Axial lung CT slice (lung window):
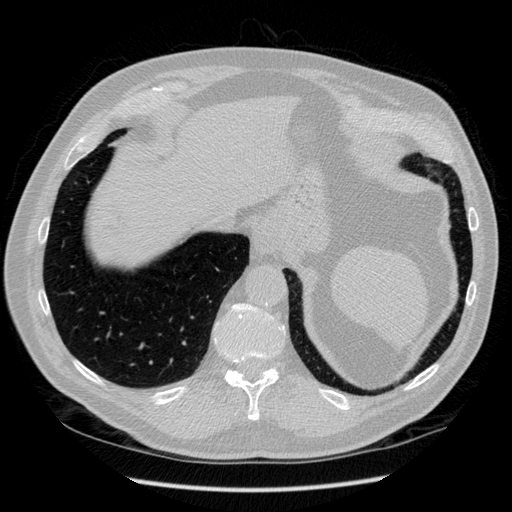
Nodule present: no